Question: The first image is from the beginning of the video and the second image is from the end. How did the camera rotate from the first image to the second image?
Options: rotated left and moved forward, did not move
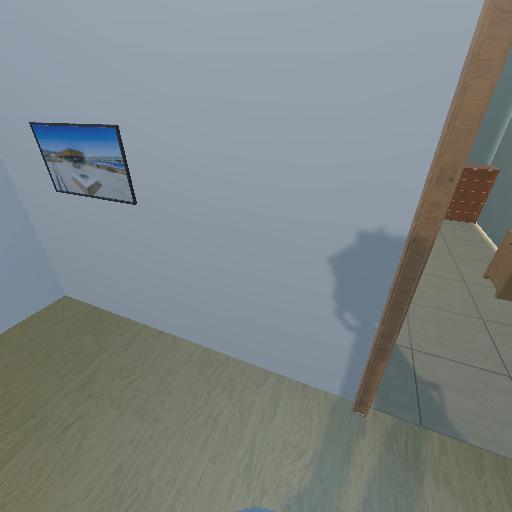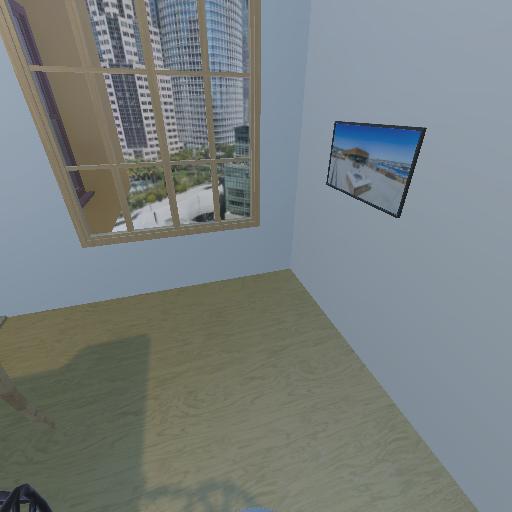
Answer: rotated left and moved forward